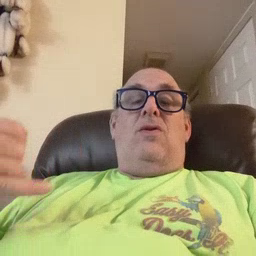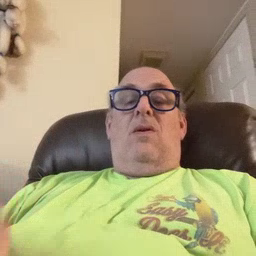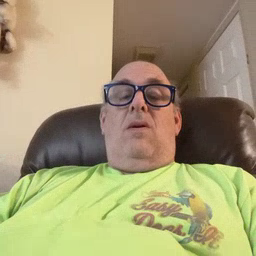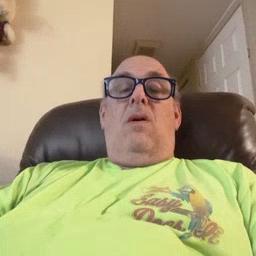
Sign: jeans